Question: EDIT: I didn't have enough time to ask the question properly. I am rewriting the question with an image.
So, I have a table (shown below):

The data on each row are dynamically filled out.
However, if users want to delete the data (which they can), they have to delete them individually.
How can I implement the "Select" checkbox and apply the "Delete" (for example) action to the "Checked" items?
Thanks! =)
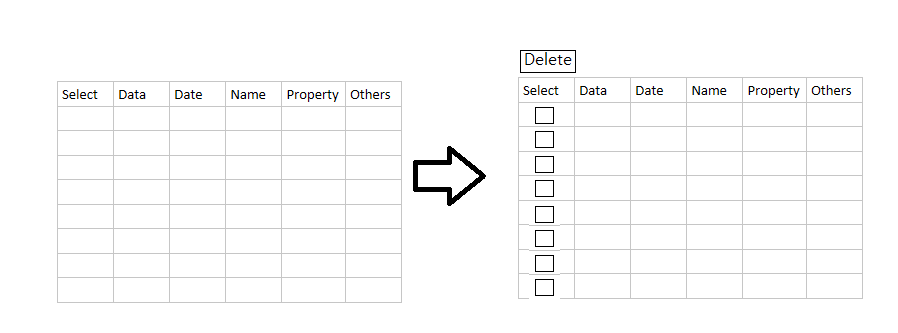
Answer: Something like this?
'''
function inputChanged(event) {
event.target.parentElement.parentElement.className =
event.target.checked ? 'selected' : '';
}
function printSelected() {
var textArea = document.getElementsByTagName('textarea')[0];
textArea.value = '';
var selectedRows = document.getElementsByClassName('selected');
for (var i = 0; i < selectedRows.length; ++i) {
textArea.value += selectedRows[i].textContent.trim() + '
';
}
}
'''
'''
.selected {
background-color: yellow;
}
'''
'''
<table>
<tr>
<td>
<input type="checkbox" onchange="inputChanged(event)" />
</td>
<td>Row 1</td>
</tr>
<tr>
<td>
<input type="checkbox" onchange="inputChanged(event)" />
</td>
<td>Row 2</td>
</tr>
</table>
<button onclick="printSelected()">Print selected rows</button>
<textarea></textarea>
'''